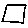
Label: square